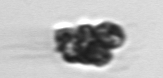
Label: Corymbellus